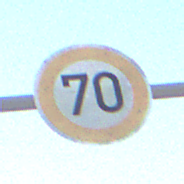
Verkehrszeichen: Geschwindigkeit70
Umgebung: Outdoor, Nature
Tageszeit: SunriseSunset
Wetter: Clear
Licht: Natural
Jahreszeit: NotSpecified
Kontrast: HighContrast